Field crop: tomato
Growth stage: 2
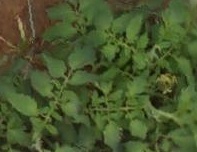
Species: tomato